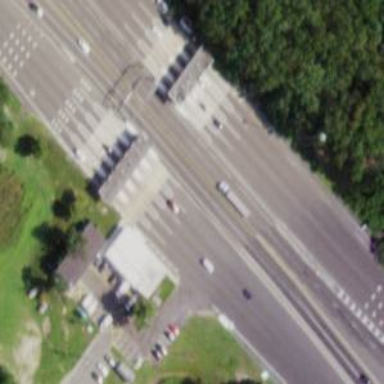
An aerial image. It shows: Toll gantry on the road.